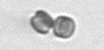
Label: Thalassiosira_sp_aff_mala